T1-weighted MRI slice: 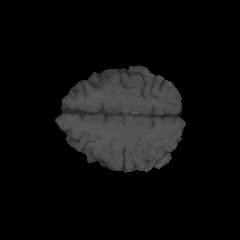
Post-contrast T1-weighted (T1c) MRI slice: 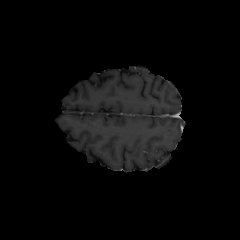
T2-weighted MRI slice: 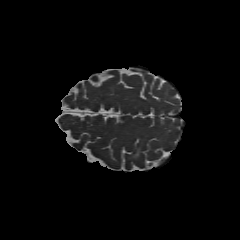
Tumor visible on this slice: yes